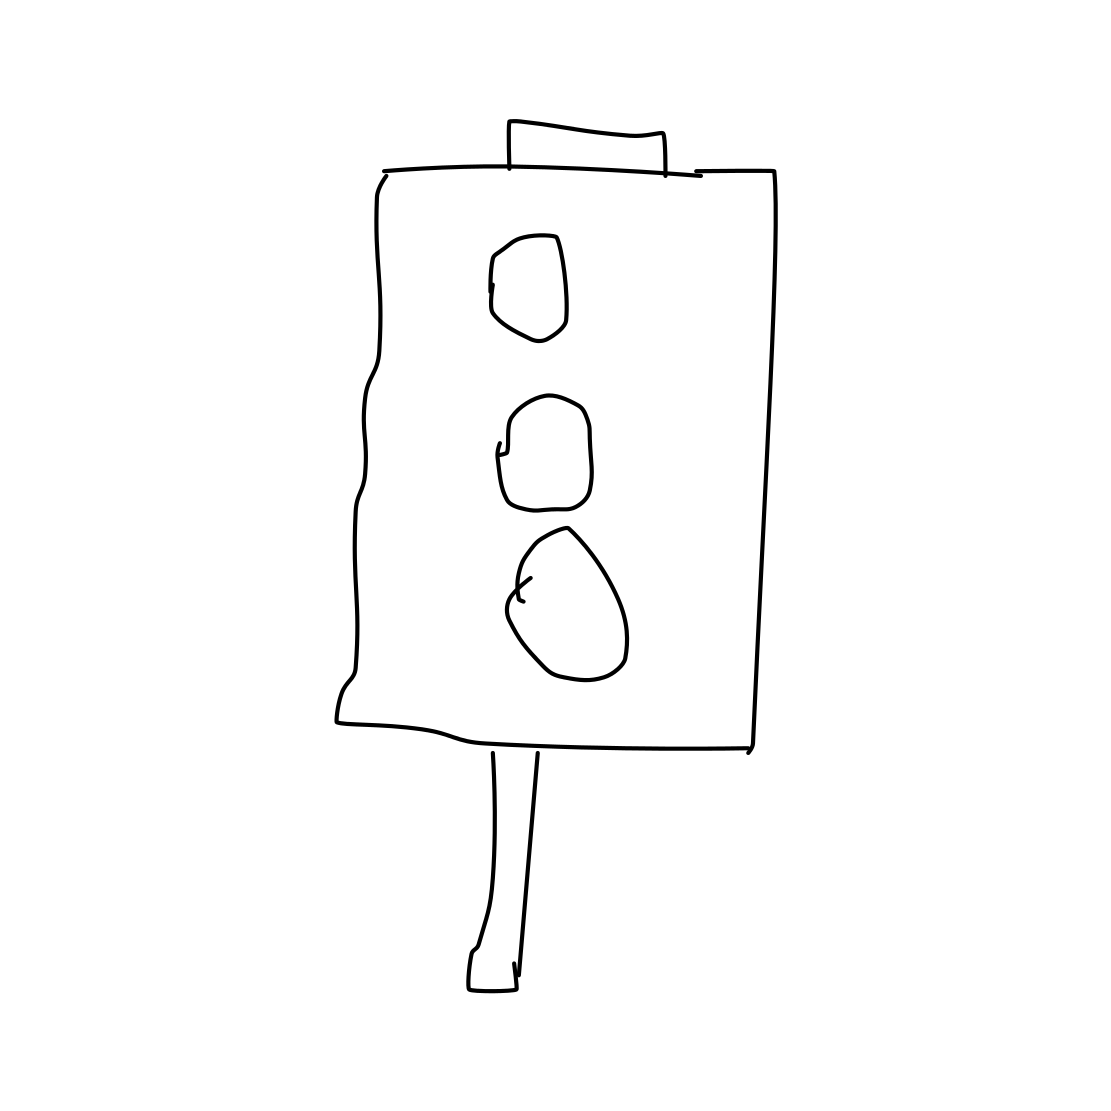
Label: traffic light